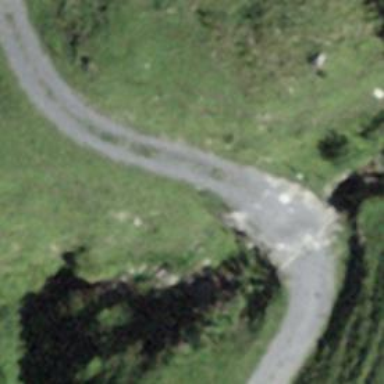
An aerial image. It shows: Culvert tunnel.